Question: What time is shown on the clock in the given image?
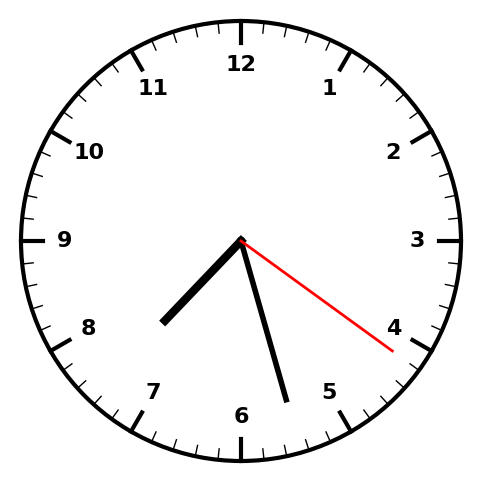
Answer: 07:27:21